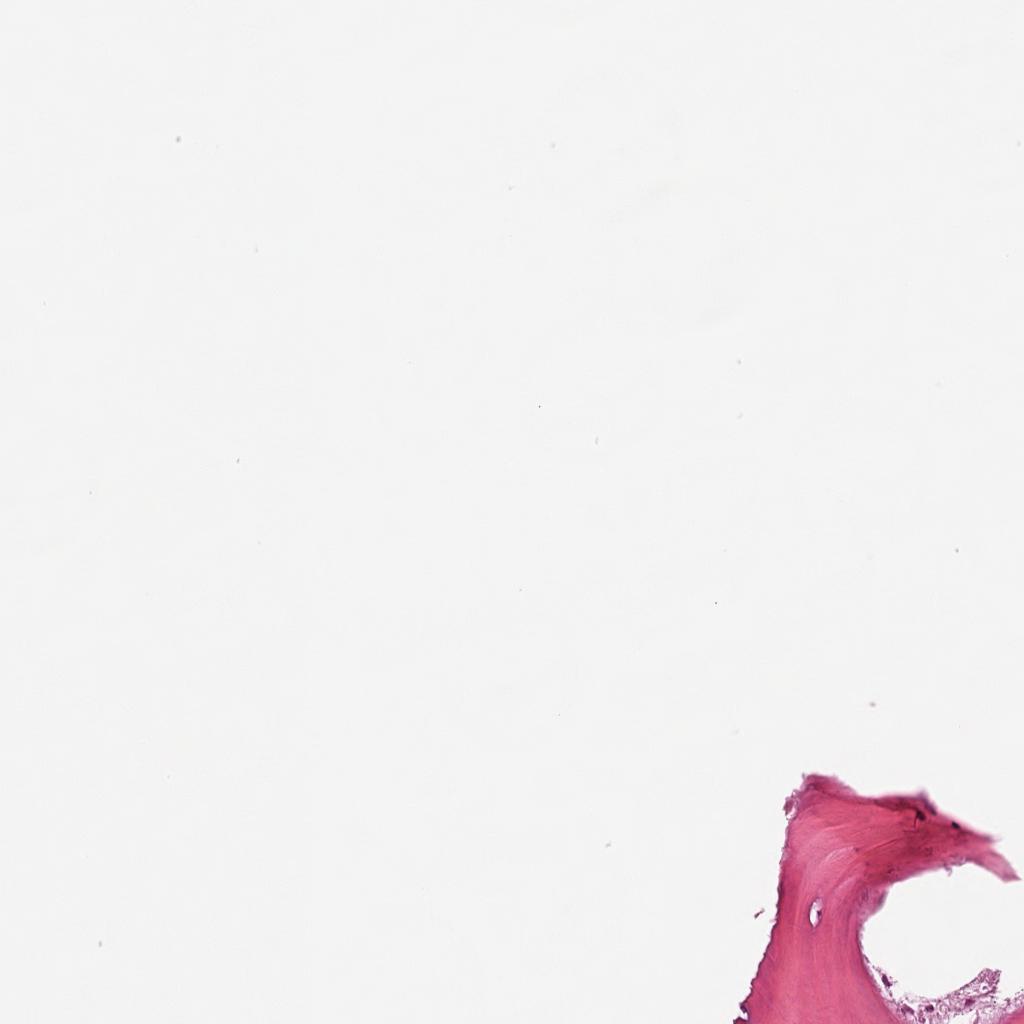
Label: Non-Tumor